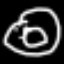
Label: donut